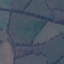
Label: Pasture